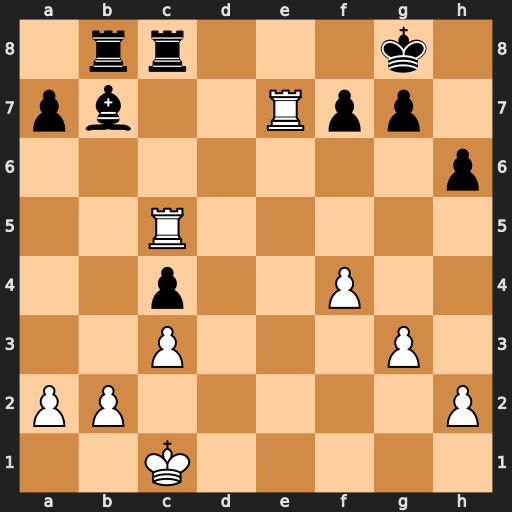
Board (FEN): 1rr3k1/pb2Rpp1/7p/2R5/2p2P2/2P3P1/PP5P/2K5
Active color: w
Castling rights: -
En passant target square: -
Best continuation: Rxb7 Rxc5 Rxb8+